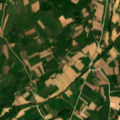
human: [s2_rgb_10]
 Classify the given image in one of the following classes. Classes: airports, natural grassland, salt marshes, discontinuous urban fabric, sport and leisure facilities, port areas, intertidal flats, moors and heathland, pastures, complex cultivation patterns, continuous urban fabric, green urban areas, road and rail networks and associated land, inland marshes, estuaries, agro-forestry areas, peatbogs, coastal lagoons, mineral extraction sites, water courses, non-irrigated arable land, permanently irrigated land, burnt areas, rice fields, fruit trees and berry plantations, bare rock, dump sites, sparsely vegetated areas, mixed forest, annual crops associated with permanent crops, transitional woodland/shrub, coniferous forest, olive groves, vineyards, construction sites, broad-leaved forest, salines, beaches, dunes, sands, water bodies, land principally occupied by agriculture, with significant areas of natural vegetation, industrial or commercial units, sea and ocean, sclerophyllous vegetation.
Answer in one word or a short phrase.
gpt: complex cultivation patterns